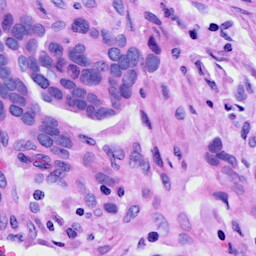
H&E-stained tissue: Ovarian